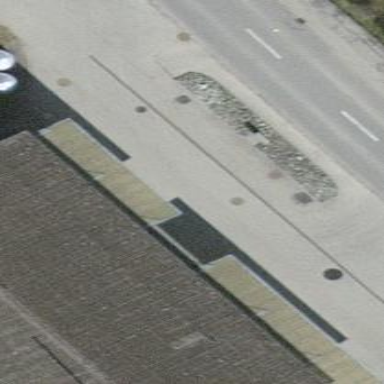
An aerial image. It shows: View of roof of building.